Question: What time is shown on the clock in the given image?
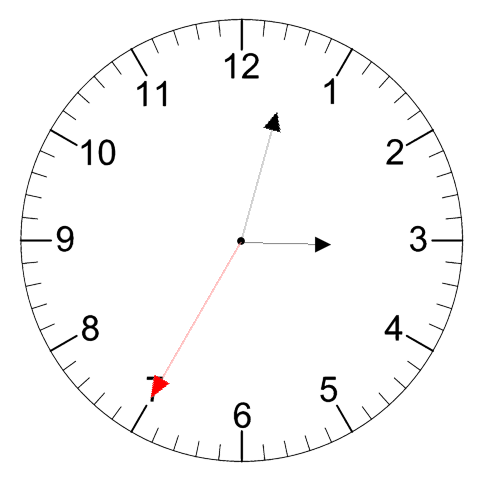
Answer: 03:02:35